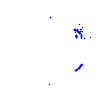
Particle: proton